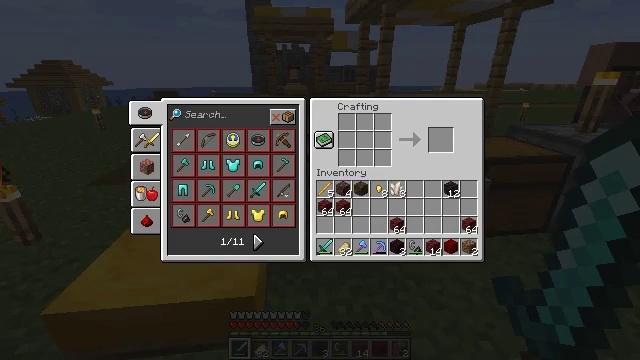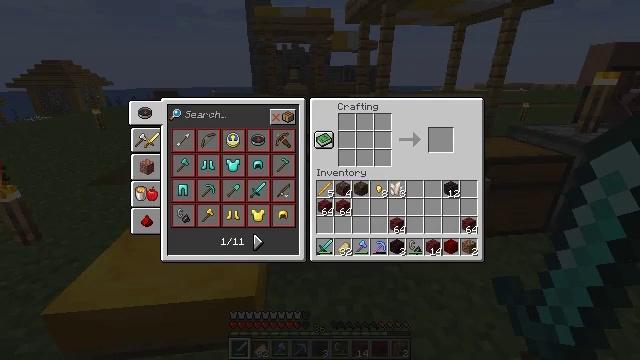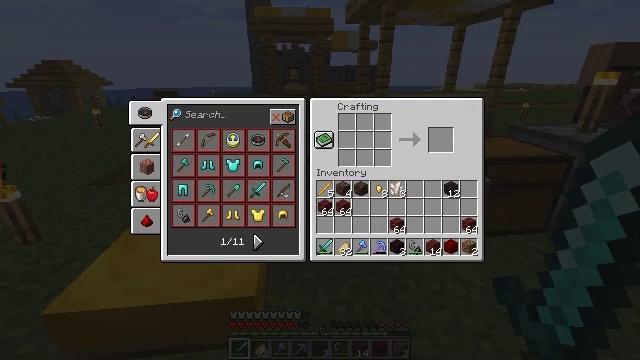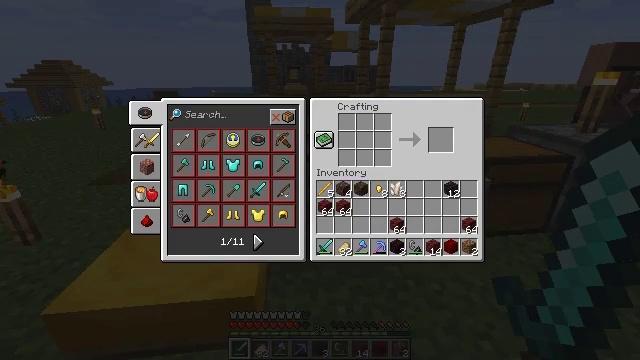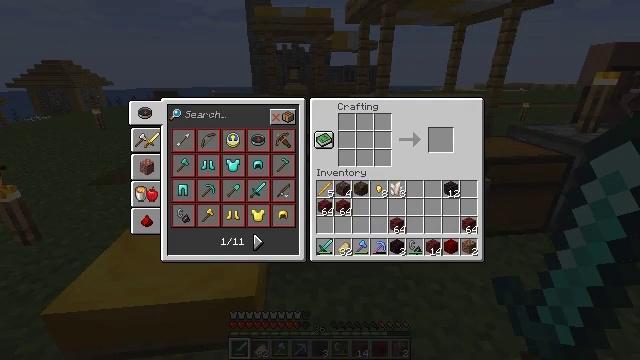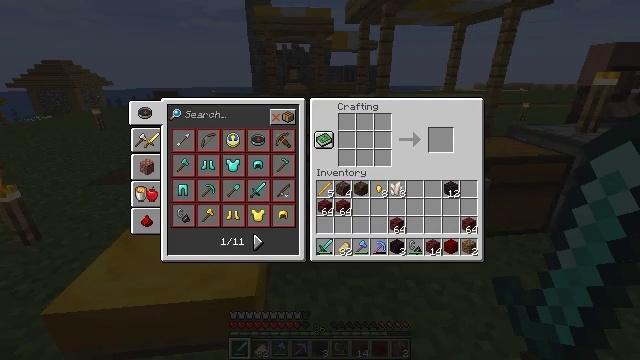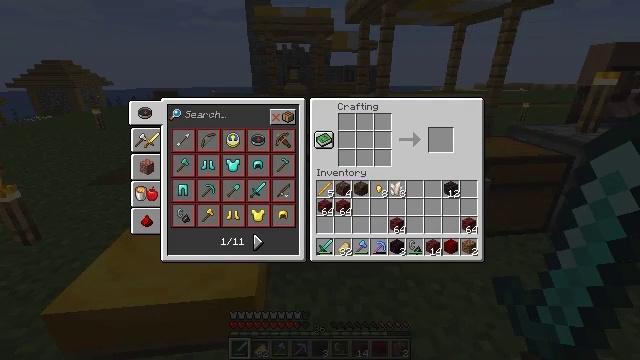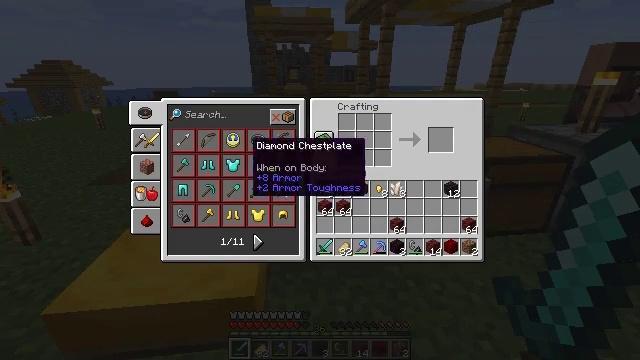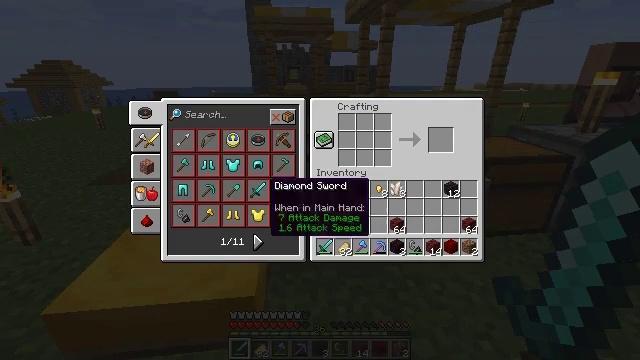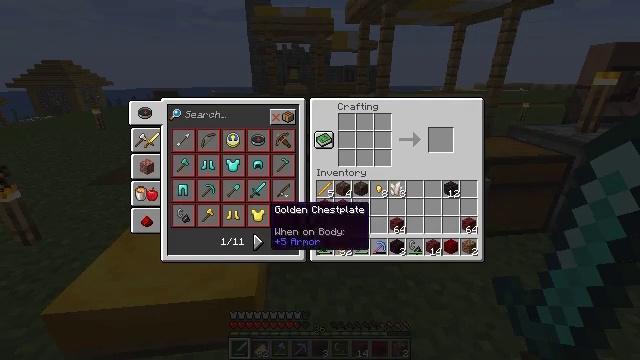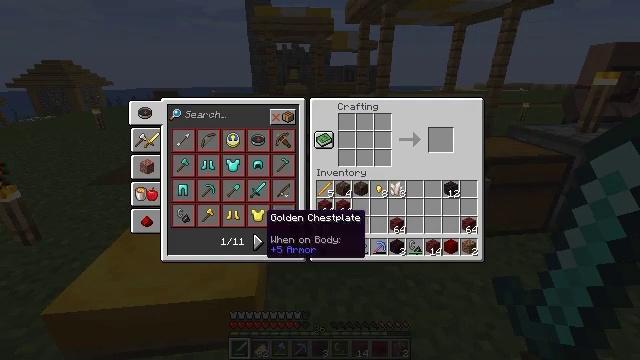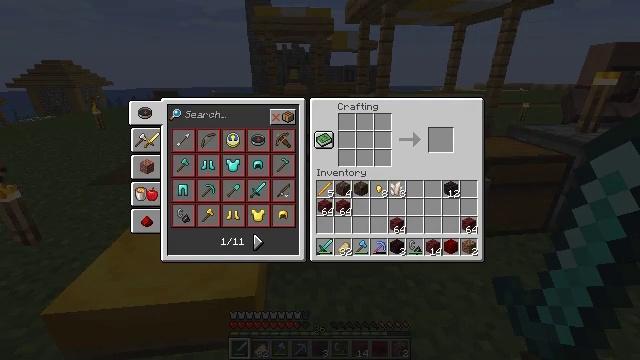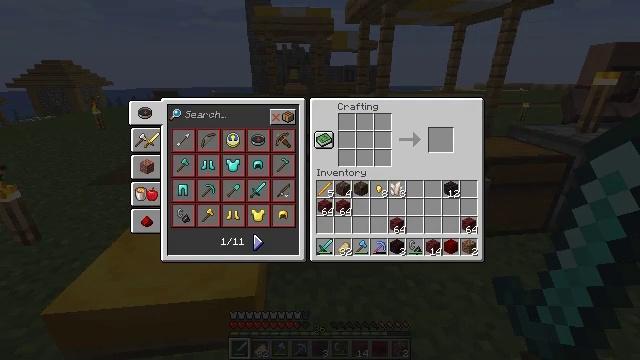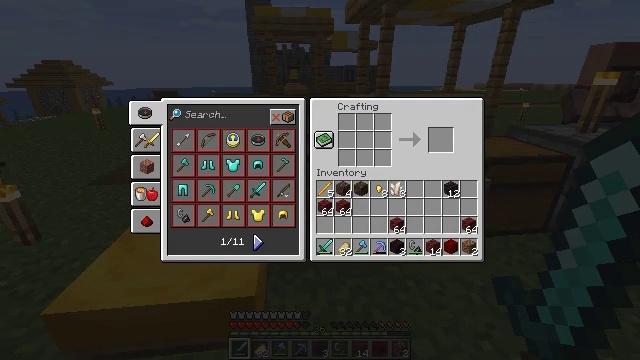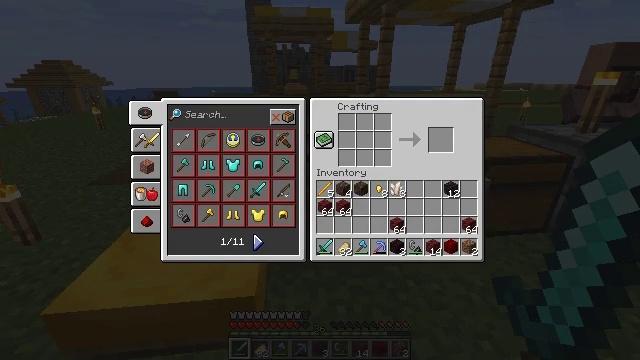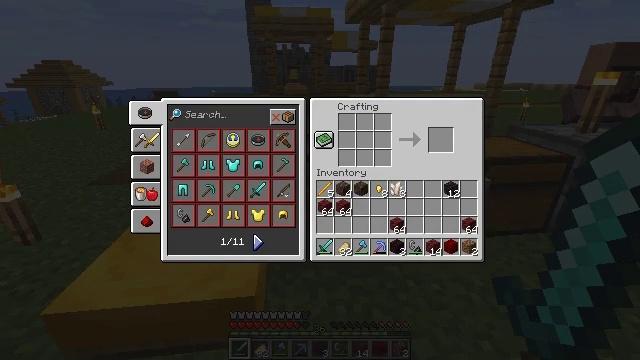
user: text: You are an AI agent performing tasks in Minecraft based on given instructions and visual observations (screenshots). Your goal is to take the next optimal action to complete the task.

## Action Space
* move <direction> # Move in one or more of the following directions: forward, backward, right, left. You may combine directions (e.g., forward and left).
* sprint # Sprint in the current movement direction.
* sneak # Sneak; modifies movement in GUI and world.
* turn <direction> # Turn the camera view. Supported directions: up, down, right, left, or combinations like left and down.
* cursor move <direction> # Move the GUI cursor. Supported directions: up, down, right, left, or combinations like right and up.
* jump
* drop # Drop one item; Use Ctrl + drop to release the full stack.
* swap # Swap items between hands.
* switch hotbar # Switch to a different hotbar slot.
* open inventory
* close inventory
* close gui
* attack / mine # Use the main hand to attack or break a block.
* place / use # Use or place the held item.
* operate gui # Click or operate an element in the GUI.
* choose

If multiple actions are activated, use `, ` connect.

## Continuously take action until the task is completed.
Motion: motion action
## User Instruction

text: Put blaze rod and cobblestones in the crafting grid to make a brewing stand.
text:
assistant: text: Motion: cursor move left and up
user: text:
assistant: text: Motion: cursor move left and up
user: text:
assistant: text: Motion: cursor move left and up
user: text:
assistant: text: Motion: cursor move left
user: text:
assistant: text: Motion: cursor move left
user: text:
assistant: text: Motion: cursor move left
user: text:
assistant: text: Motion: cursor move down
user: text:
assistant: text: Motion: cursor move right and down
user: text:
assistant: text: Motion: cursor move down
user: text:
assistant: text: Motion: cursor move down
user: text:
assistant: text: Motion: no_op
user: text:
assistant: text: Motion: no_op
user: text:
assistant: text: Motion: no_op
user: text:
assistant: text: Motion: no_op
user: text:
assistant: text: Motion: no_op
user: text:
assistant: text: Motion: operate gui
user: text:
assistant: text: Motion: operate gui
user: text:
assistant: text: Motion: operate gui
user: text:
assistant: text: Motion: no_op
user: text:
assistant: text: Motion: no_op
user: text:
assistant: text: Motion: no_op
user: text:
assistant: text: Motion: no_op
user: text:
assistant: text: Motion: no_op
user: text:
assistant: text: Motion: no_op
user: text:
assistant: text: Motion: operate gui
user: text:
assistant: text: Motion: operate gui
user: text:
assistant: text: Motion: operate gui
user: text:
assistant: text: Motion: no_op
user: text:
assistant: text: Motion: no_op
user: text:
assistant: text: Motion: no_op